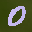
Label: 0